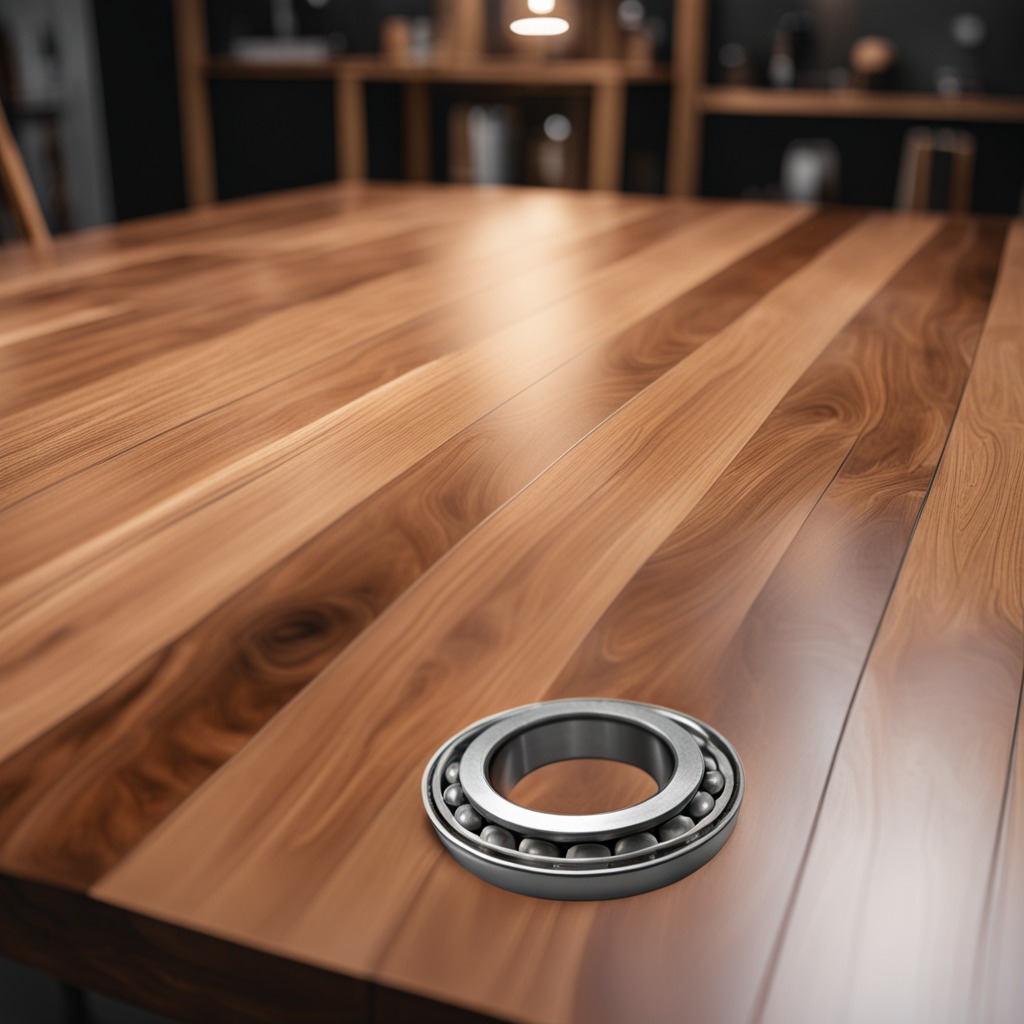
A metal ball bearing is lying on a wooden table in a carpentry studio rich wood textures side lighting.